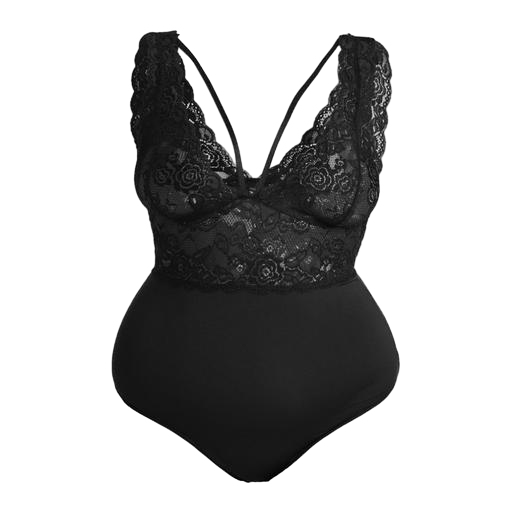
black curve cami rib lace, black plunge bodysuit, black plus size floral lace, white background